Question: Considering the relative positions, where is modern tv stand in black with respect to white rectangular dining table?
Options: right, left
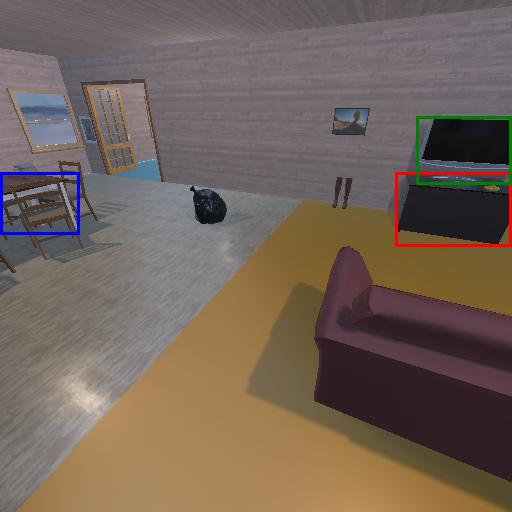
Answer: right